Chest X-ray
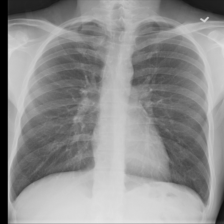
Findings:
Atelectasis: negative
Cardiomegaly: negative
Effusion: positive
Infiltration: negative
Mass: negative
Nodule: negative
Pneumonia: negative
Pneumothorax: negative
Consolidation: negative
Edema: negative
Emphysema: negative
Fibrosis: negative
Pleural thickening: negative
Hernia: negative